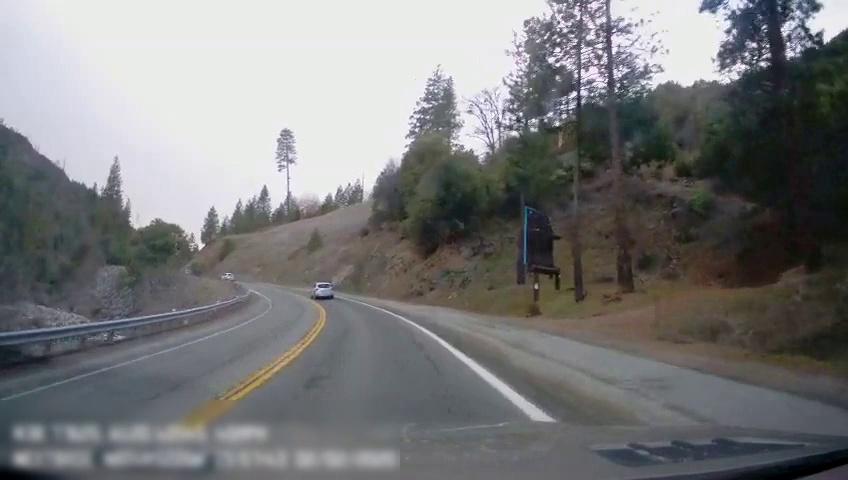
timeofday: Day
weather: Cloudy
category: Drivable Space
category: Vehicles | Car
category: Vehicles | SUV
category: Lanes | Current Lane
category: Lanes | Current Lane
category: Lanes | Opposite Lane